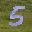
Label: 5